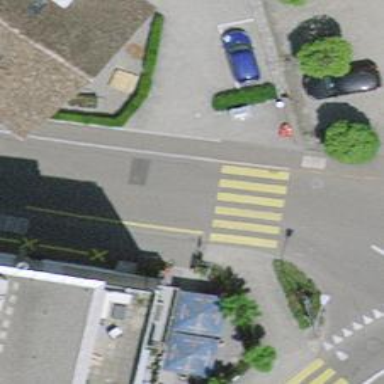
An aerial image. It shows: Marked crossing on the road.